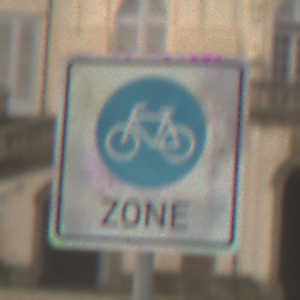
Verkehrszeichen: BeginnFahrradzone
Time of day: MorningAfternoon
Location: Outdoor (Suburban)
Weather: Overcast
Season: NotSpecified
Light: Natural